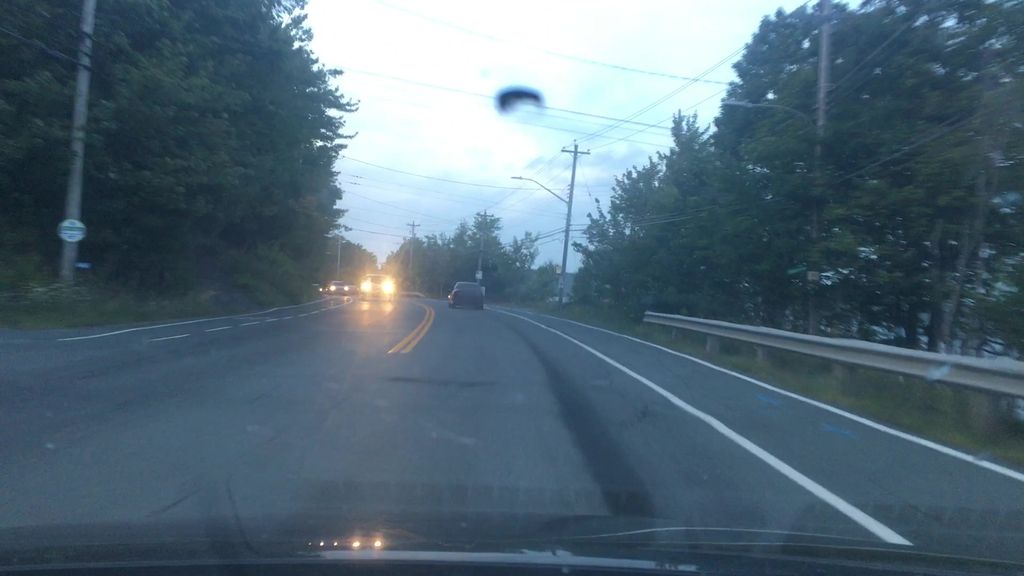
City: halifax